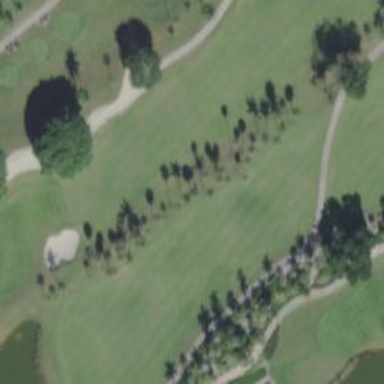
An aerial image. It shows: View of golf hole.